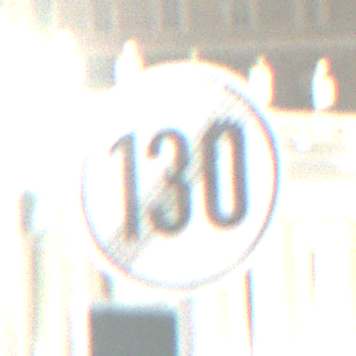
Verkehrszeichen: EndeGeschwindigkeit130
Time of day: Night
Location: Outdoor (Urban)
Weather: PartlyCloudy
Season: NotSpecified
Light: Artificial